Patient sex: M
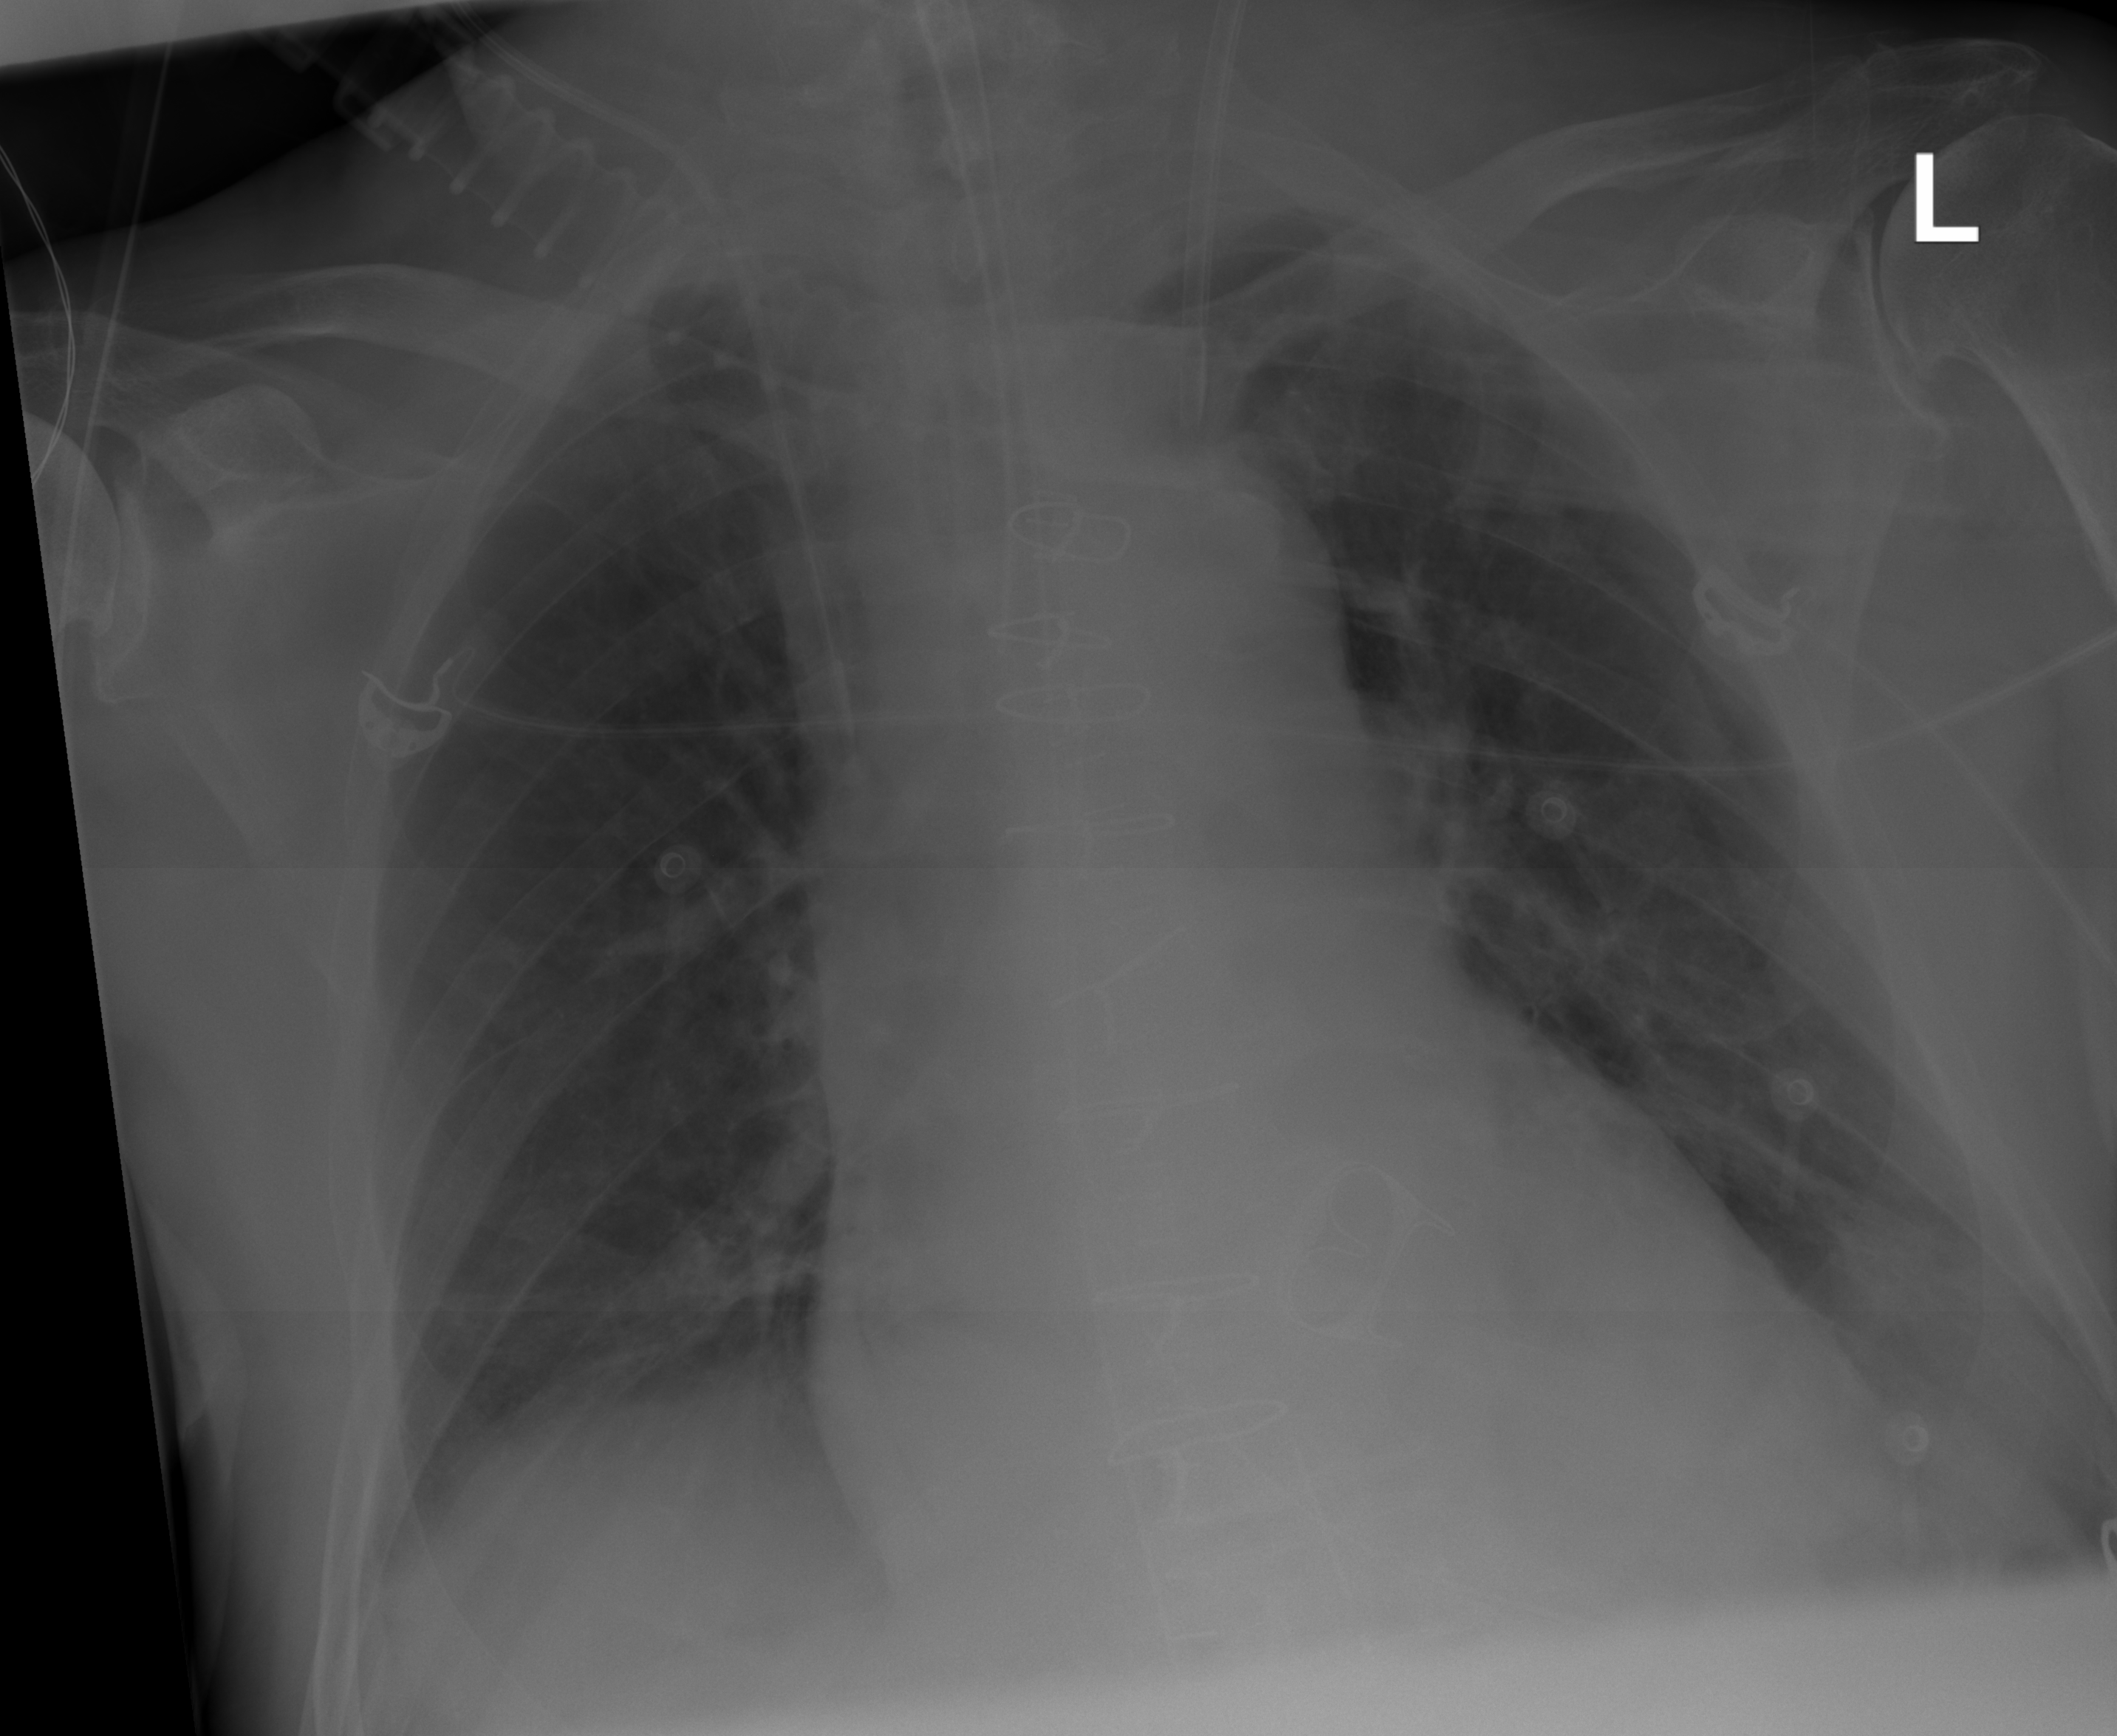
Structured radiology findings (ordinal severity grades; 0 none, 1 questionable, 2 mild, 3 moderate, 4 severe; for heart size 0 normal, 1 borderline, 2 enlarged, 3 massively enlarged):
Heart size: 1
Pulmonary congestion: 0
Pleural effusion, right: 0
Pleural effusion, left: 1
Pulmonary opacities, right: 0
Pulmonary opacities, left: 0
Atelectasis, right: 1
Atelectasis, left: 2